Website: apple
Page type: payment
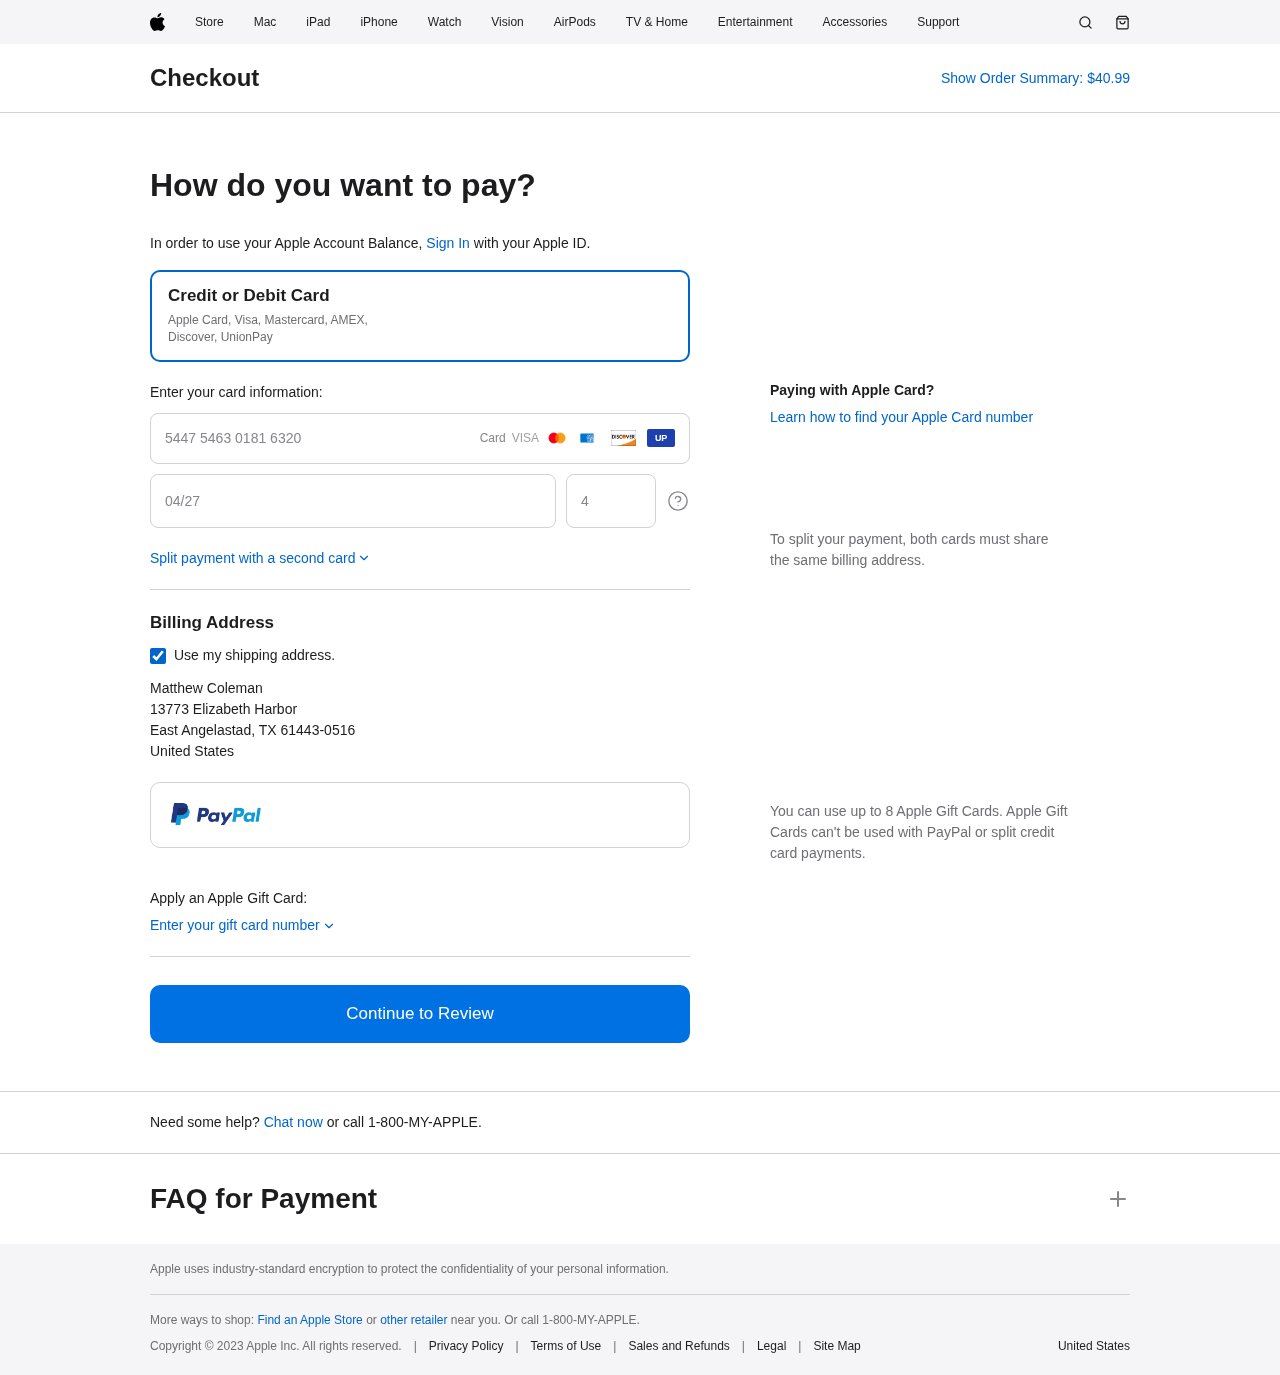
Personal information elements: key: PII_CARD_CVV
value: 469
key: PII_CARD_EXPIRY
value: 04/27
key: PII_CARD_NUMBER
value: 5447 5463 0181 6320
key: PII_COUNTRY
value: United States
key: PII_FULLNAME
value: Matthew Coleman
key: PII_STREET
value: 13773 Elizabeth Harbor
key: PII_CITY_STATE_ZIP
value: East Angelastad, TX 61443-0516
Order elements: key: ORDER_TOTAL
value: $40.99